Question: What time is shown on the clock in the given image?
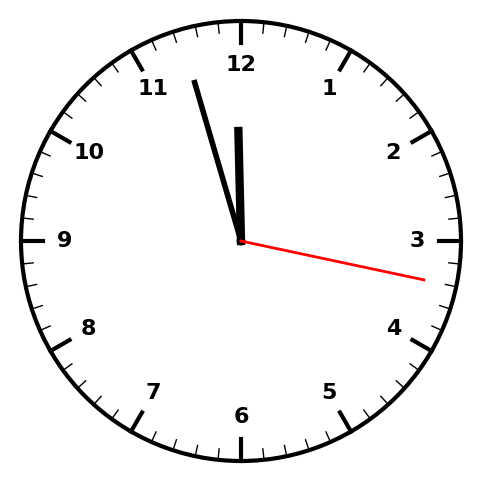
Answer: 11:57:17